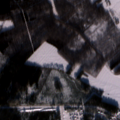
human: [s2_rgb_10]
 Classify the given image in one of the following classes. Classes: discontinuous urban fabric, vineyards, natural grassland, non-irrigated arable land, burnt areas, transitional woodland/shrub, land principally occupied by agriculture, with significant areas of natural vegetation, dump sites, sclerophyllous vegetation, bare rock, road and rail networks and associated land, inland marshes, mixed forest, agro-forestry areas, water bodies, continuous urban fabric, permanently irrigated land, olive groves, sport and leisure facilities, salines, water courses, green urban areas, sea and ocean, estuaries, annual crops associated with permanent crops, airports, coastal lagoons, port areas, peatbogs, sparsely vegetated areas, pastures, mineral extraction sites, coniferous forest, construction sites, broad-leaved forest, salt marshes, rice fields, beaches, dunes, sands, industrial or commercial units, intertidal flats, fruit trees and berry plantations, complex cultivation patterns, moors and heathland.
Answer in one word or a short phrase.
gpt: discontinuous urban fabric, land principally occupied by agriculture, with significant areas of natural vegetation, broad-leaved forest, coniferous forest, mixed forest, transitional woodland/shrub